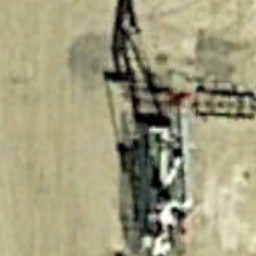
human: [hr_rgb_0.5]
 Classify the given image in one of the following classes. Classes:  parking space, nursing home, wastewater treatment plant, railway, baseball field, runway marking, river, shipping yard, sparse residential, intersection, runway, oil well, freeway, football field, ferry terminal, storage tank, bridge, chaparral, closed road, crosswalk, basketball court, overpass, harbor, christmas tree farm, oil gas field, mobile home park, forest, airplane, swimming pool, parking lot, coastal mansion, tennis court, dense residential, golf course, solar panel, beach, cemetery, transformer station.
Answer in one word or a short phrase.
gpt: oil well